Question: How many ricochets will a ball launched from (1.0, 1.0) at 30° need to hit the target at (9.0, 9.0)? The ball reflects perfectly off the arena walls and mirror-obstacles.
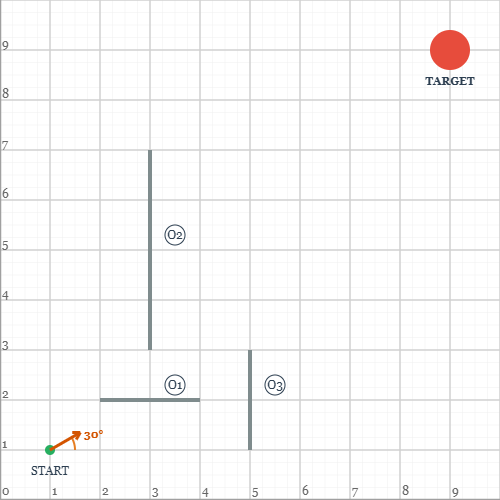
Answer: 6